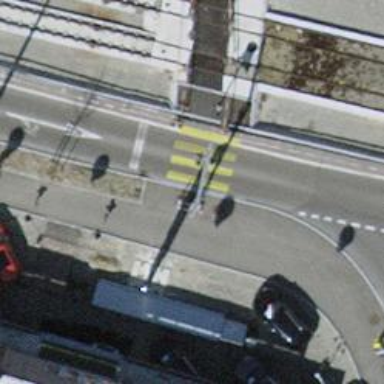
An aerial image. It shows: Crossing with zebra markings controlled by traffic signals.